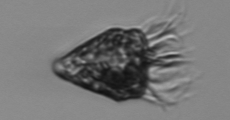
Label: Strombidium_morphotype2